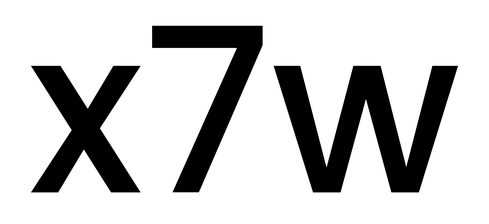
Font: Poppins-Medium